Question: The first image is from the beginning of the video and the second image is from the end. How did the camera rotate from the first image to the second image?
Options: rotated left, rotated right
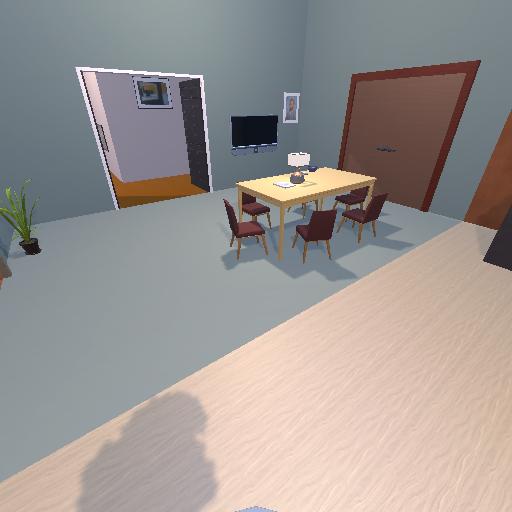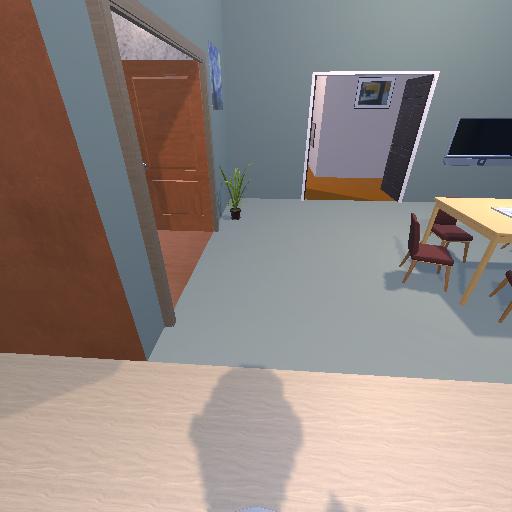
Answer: rotated left